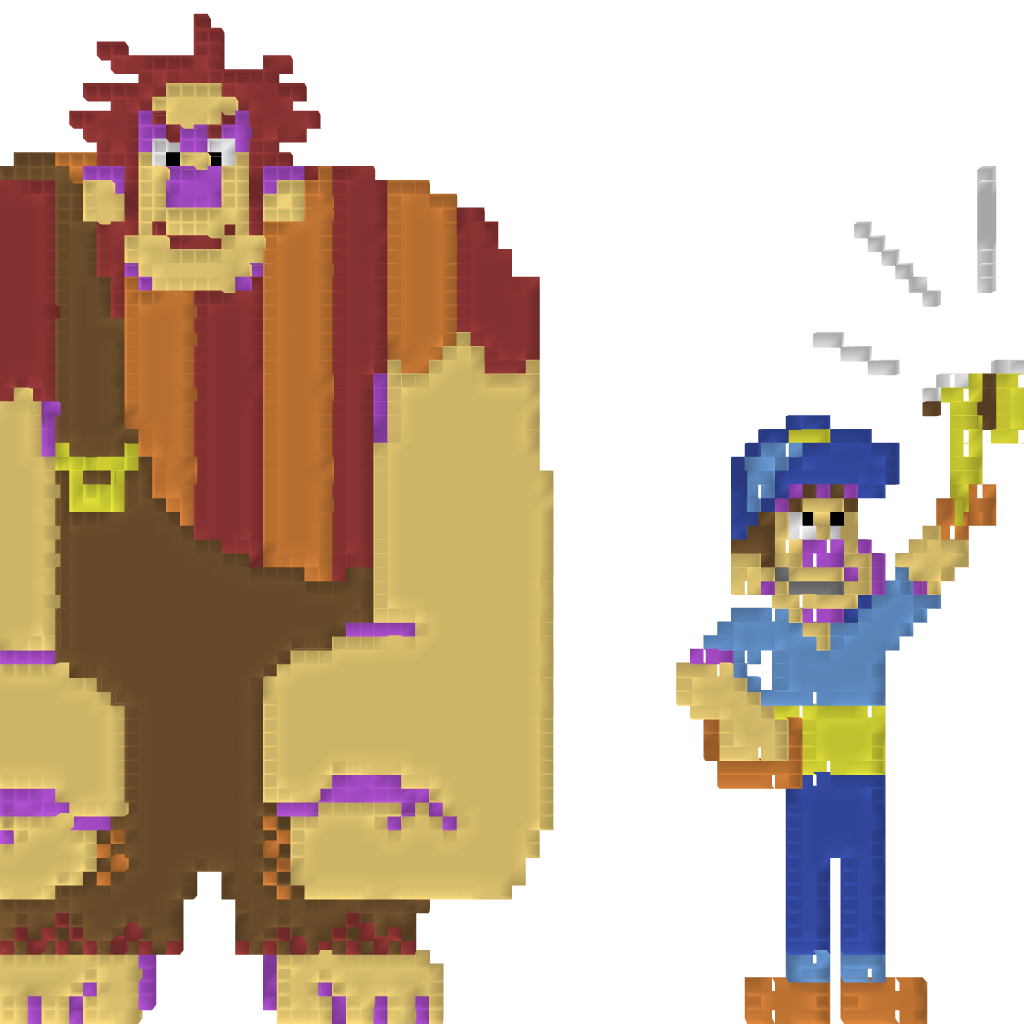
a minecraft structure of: Wreck it Ralph and Fix it Felix - By Cybersneeze high quality